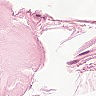
Metastatic tissue present: no